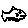
Label: fish